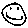
Label: smiley face